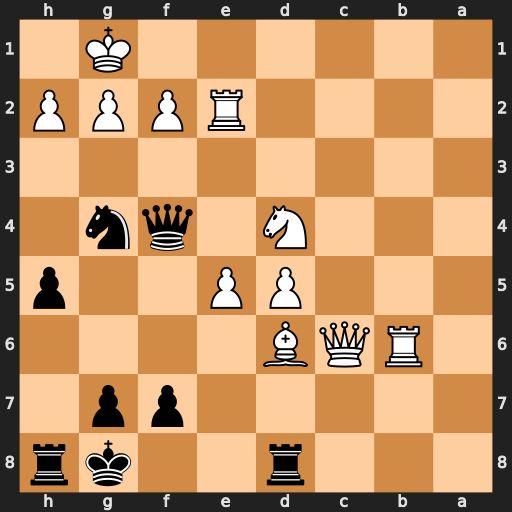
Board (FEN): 3r2kr/5pp1/1RQB4/3PP2p/3N1qn1/8/4RPPP/6K1
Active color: b
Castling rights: -
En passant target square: -
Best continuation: Qxh2+ Kf1 Qh1#